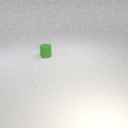
small green rubber cylinder